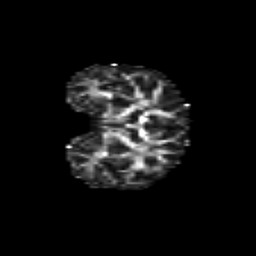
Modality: FA
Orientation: coronal
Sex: female
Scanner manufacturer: siemens
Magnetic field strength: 3 T
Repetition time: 5 s
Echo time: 0.071 s